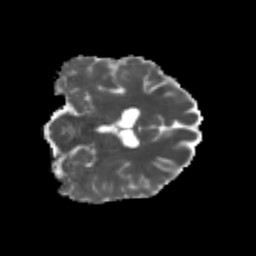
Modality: MD
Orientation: coronal
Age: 21
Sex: male
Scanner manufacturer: siemens
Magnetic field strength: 3 T
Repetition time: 3.5 s
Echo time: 0.113 s